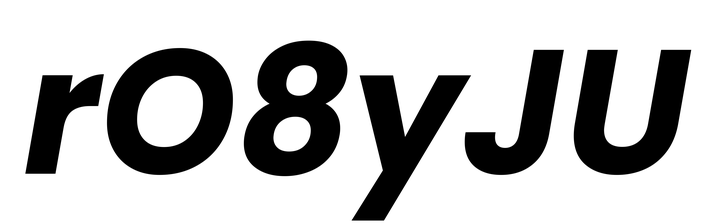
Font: Poppins-BoldItalic